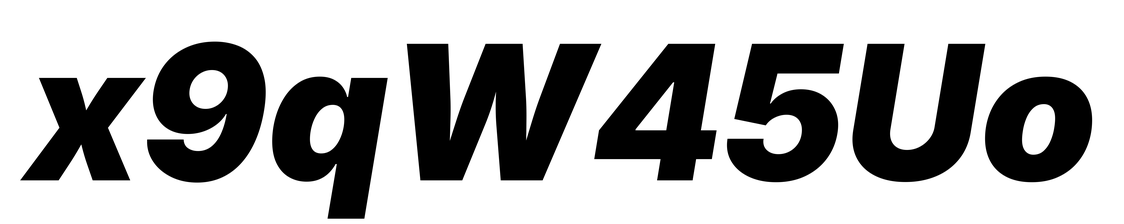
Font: Inter-Italic_Black_Italic